Question: I have here a problem on how to add one value in all columns of a database.
Here's what it looks like

I use SQL query to add the other values and here's the code
'''
public Form1()
{
InitializeComponent();
}
private void button1_Click(object sender, EventArgs e)
{
LeaveDatabaseDataSetTableAdapters.EmployeesTableAdapter employees = new LeaveDatabaseDataSetTableAdapters.EmployeesTableAdapter();
employees.InsertEmployee(this.txtID.Text.Trim(),
this.txtName.Text.Trim(),
this.txtLeaveCredits.Text.Trim());
}
private void Form1_Load(object sender, EventArgs e)
{
// TODO: This line of code loads data into the 'leaveDatabaseDataSet.Employees' table. You can move, or remove it, as needed.
this.employeesTableAdapter.Fill(this.leaveDatabaseDataSet.Employees);
}
'''
I haven't put some codes on the "Add Monthly Leave Credits" button because i don't have any idea on how to do this assignment.
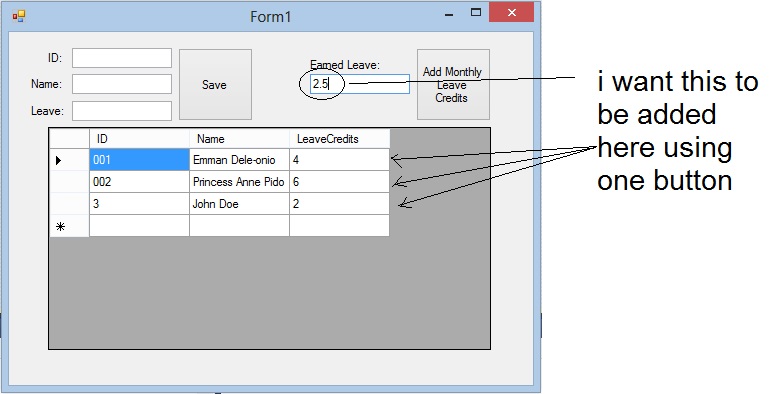
Answer: I am not sure about how you use SQL because you don't show it in your pasted code.
You need to implement LeaveDatabaseDataSetTableAdapters.EmployeesTableAdapter.AddMontlyLeaveCredits() method using the following SQL statement.
'''
UPDATE Employees SET LeaveCredits = LeaveCredits + @mc
'''
And add @mc as a parameter from your TextBox.